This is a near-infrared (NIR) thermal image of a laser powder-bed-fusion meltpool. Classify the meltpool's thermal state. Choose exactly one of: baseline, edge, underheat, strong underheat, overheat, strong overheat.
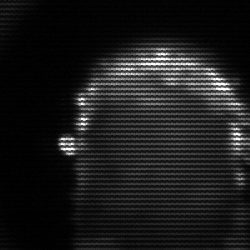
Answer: baseline